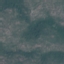
Land use / land cover: HerbaceousVegetation